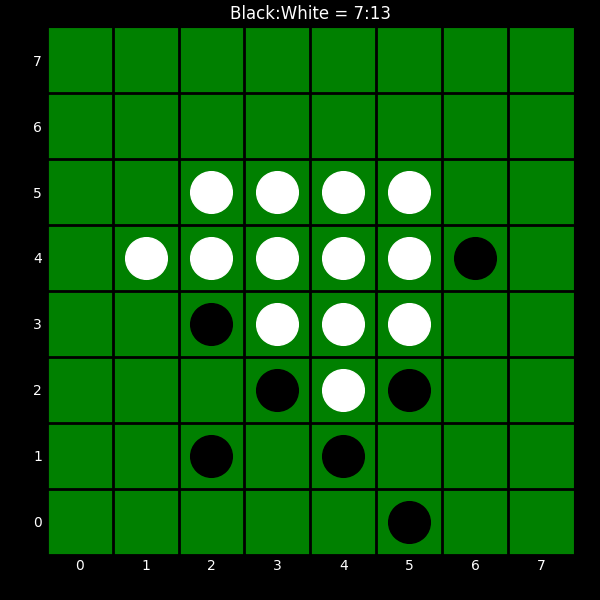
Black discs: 7
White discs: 13